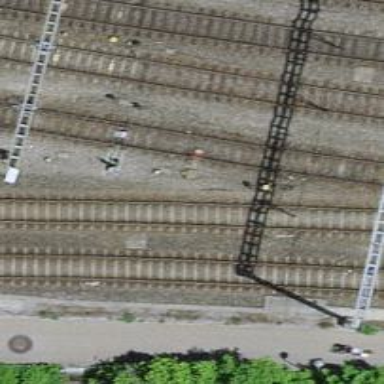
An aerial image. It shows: Railway switch.